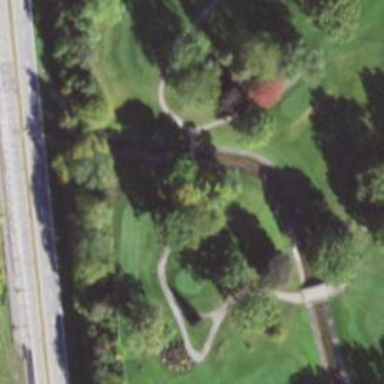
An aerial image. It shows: Service road with bridge used as golf cart path.